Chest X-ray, AP view. Patient: 19 years old, sex M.
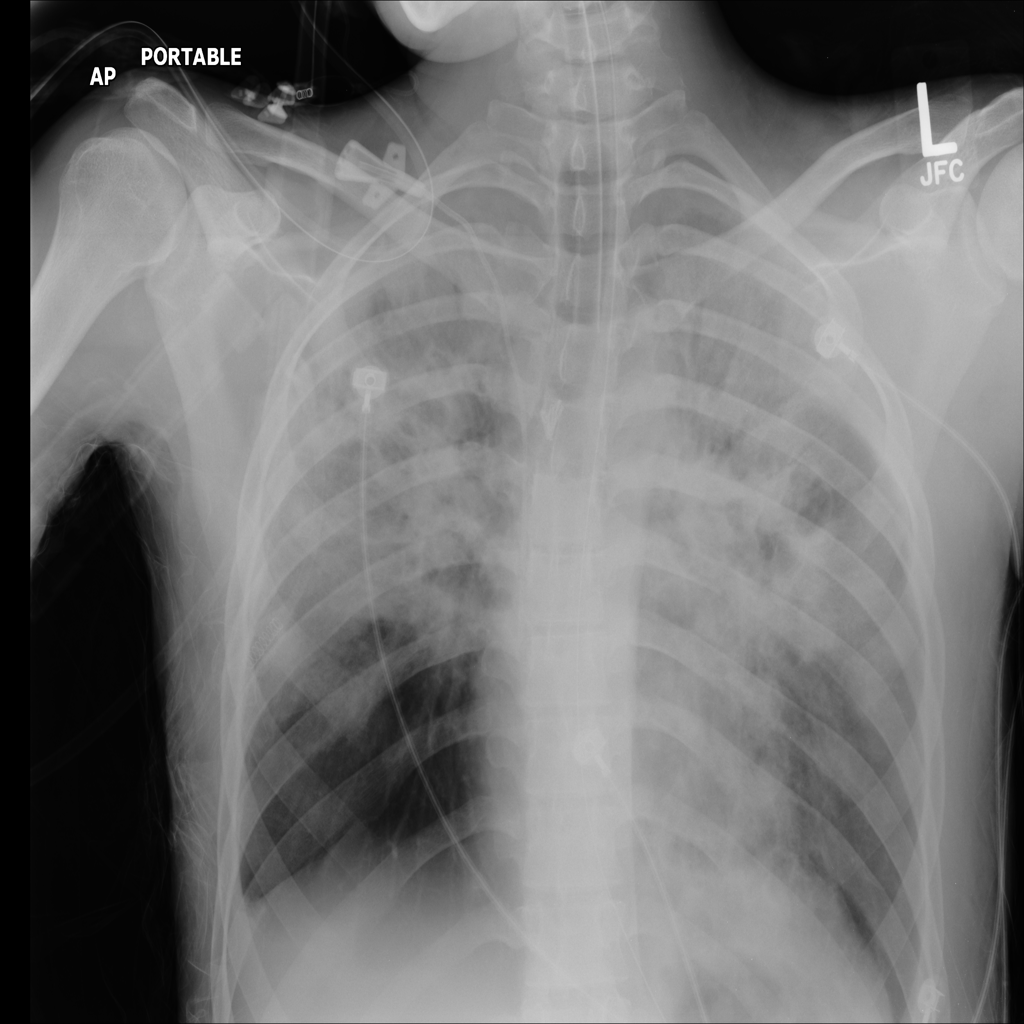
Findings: No Finding